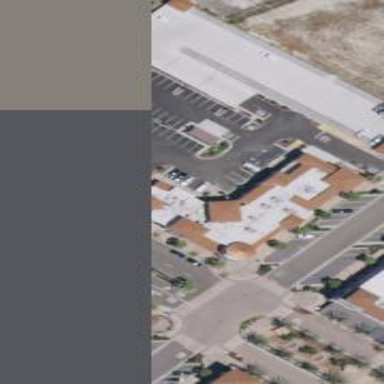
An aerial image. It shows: Commercial building housing healthcare clinic.